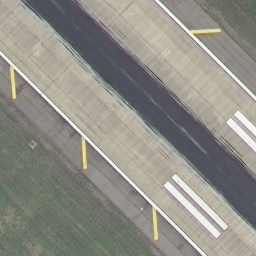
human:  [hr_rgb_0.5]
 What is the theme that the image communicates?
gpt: runway